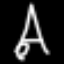
Label: The Eiffel Tower